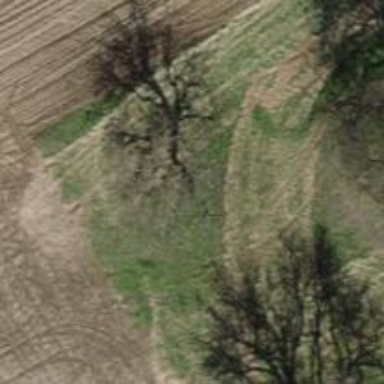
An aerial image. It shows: Agricultural area with deciduous broadleaved trees.